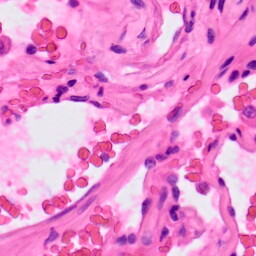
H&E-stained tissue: Lung